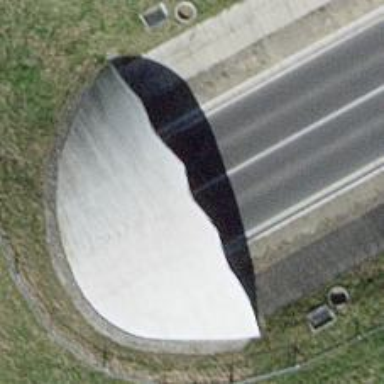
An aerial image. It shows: Secondary road going through tunnel with asphalt surface.